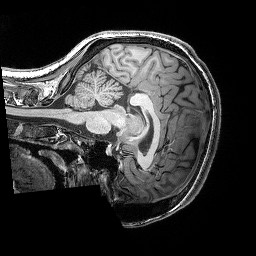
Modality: T1w
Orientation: sagittal
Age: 24
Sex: female
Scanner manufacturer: siemens
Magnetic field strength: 3 T
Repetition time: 2.25 s
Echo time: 0.00418 s